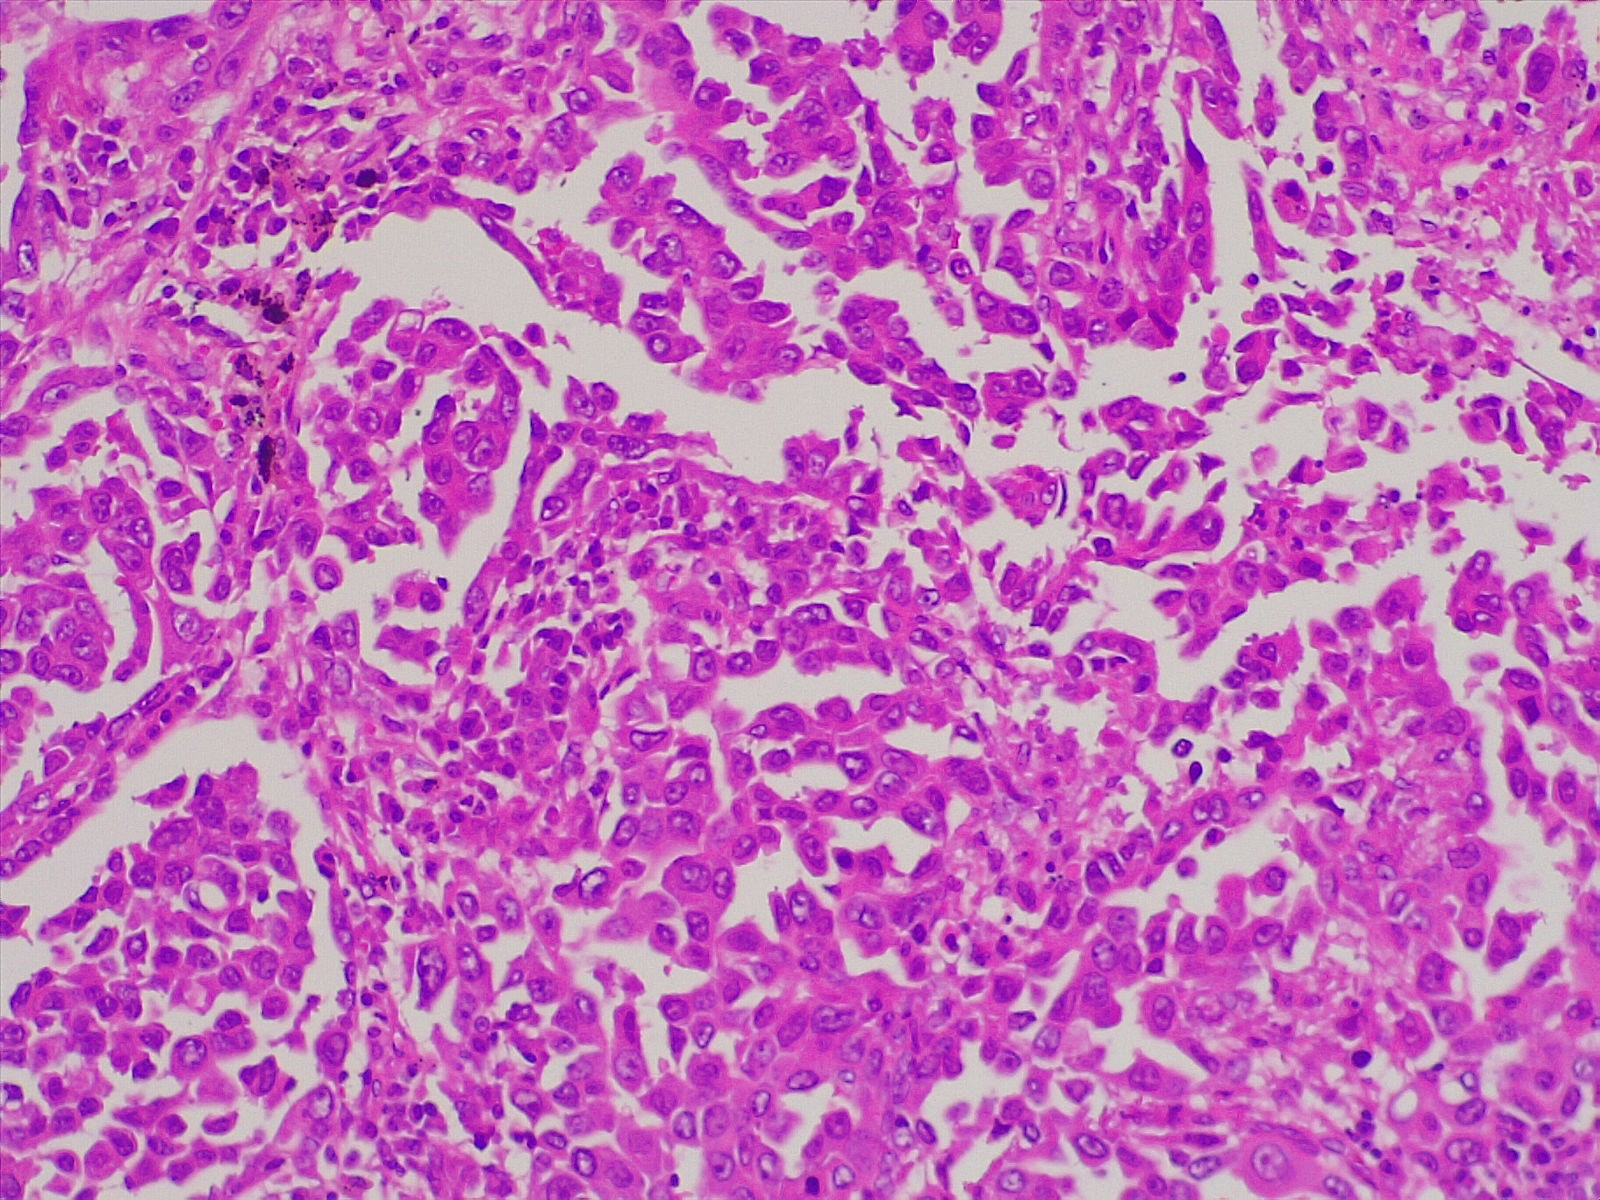
Label: lung adenocarcinoma, moderately differentiated